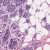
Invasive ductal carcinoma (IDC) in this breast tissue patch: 1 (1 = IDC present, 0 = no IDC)